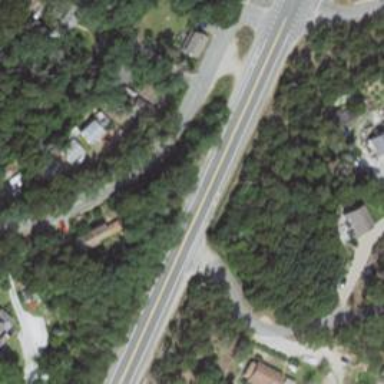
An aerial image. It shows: Asphalt trunk highway.